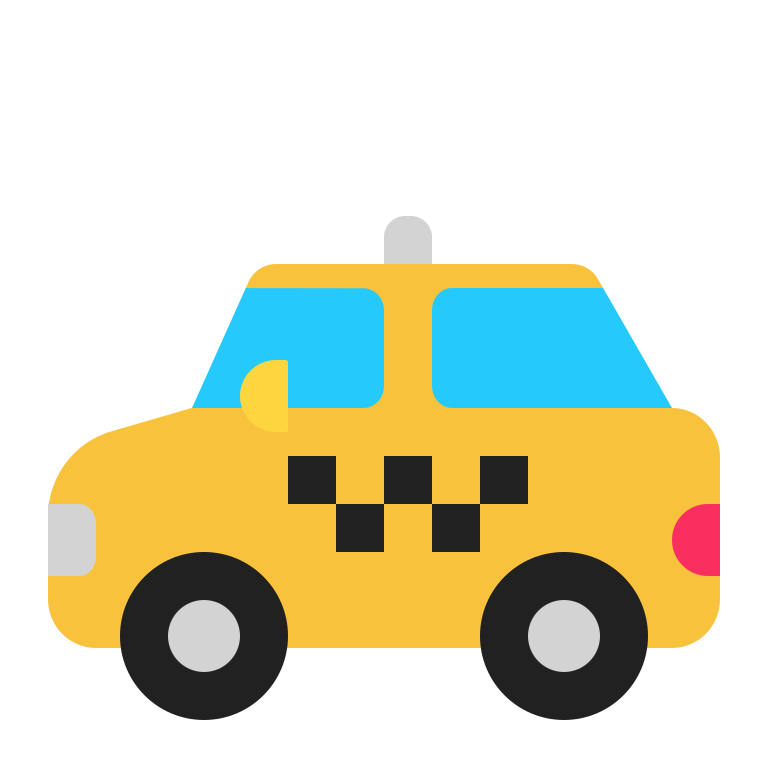
taxi flat